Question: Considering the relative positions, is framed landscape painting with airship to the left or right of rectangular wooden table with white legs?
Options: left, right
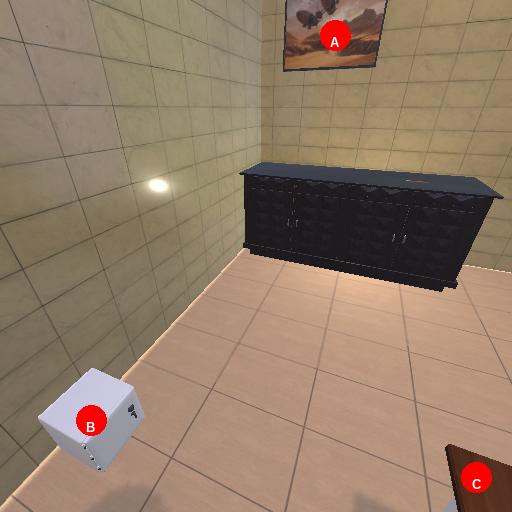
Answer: left